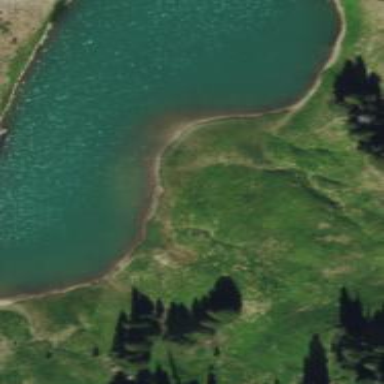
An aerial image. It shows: Beautiful lake surrounded by nature.